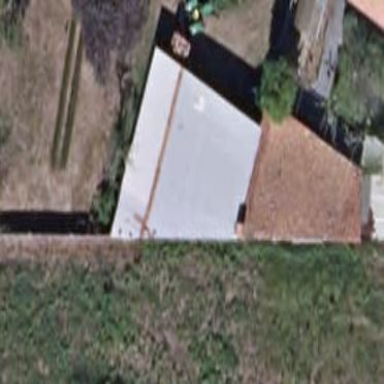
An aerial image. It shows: Shed building.